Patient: sex M, age 78
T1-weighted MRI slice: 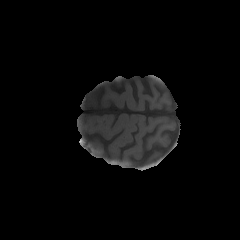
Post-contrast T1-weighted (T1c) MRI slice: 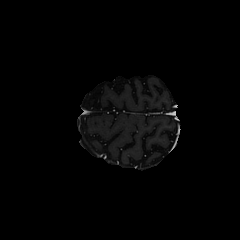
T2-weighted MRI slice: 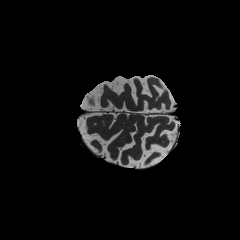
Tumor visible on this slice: no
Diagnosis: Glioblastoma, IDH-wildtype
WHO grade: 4